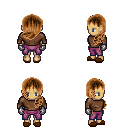
a pixel art fantasy rpg character, female body template, human, tanned skin, brown long-sleeve shirt, magenta pants, brown left-swept hairstyle, metal gloves, brown slippers, four views (front, back, left, right), 2x2 character sprite sheet, small pixel art, hard edges, no anti-aliasing